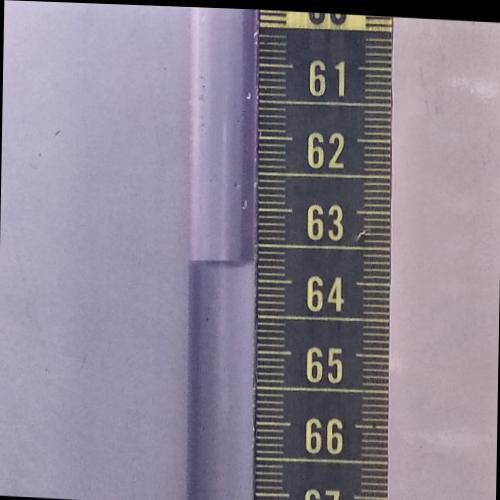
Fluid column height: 63.7 cm